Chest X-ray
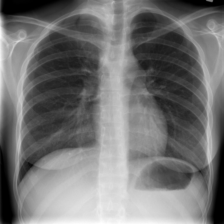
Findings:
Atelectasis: negative
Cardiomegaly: negative
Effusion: negative
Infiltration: negative
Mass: negative
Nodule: negative
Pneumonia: negative
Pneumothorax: negative
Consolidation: negative
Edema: negative
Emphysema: negative
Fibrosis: negative
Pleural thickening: negative
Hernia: negative